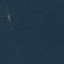
Land use / land cover class: Forest